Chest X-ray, PA view. Patient: 55 years old, sex M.
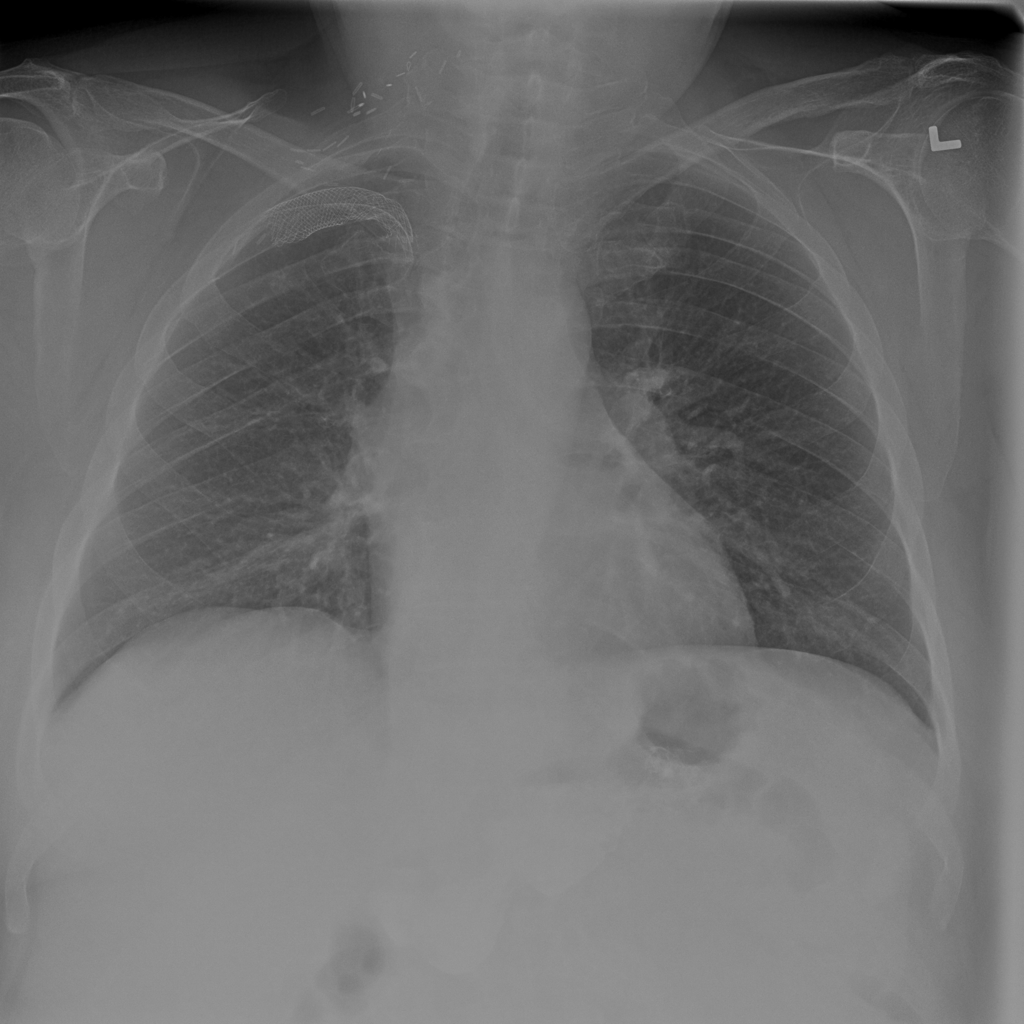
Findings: No Finding